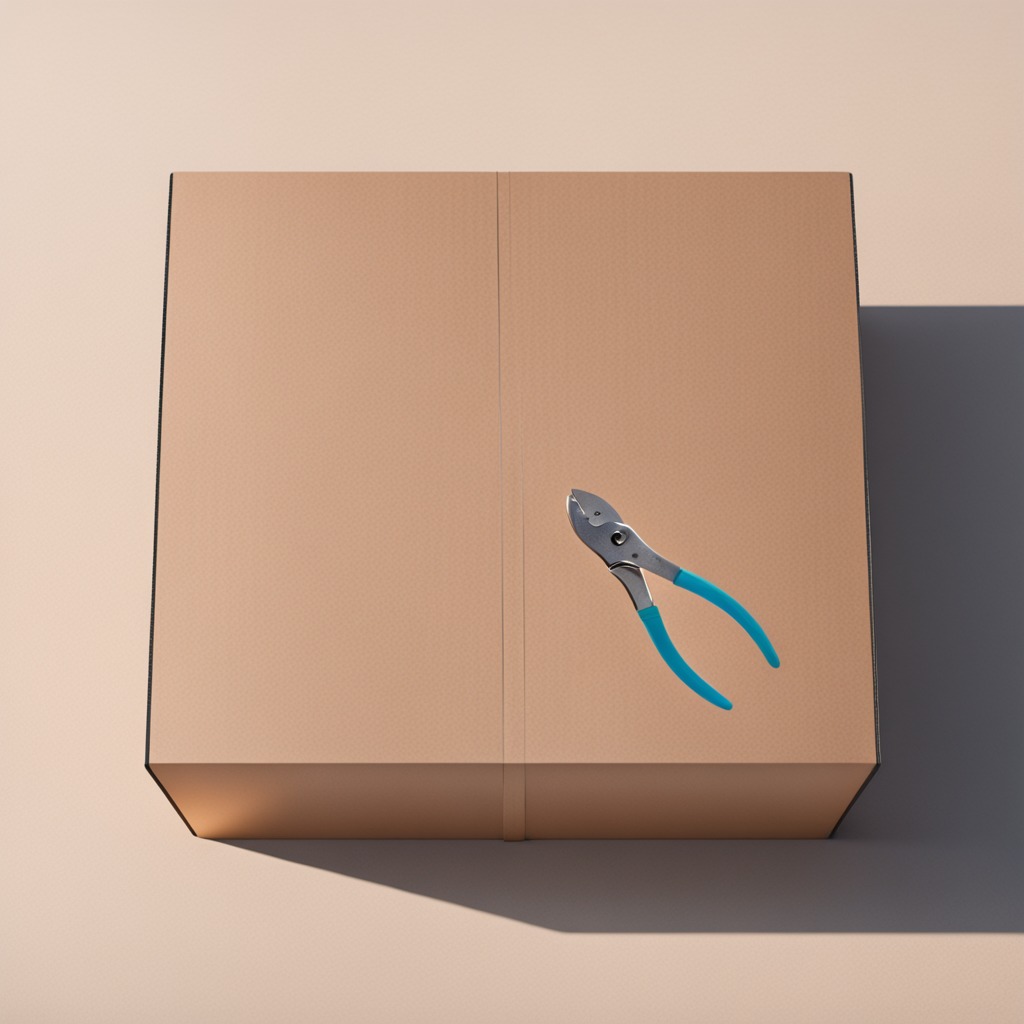
A plier lying on a clean dry cardboard box surface in an outdoor workshop during daytime bright natural light soft shadows slightly creased but